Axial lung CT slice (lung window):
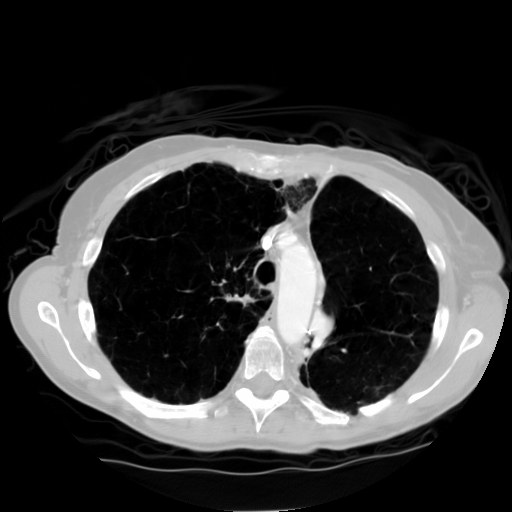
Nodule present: no